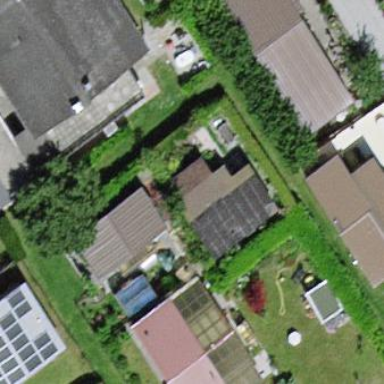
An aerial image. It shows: Simple and straightforward house.